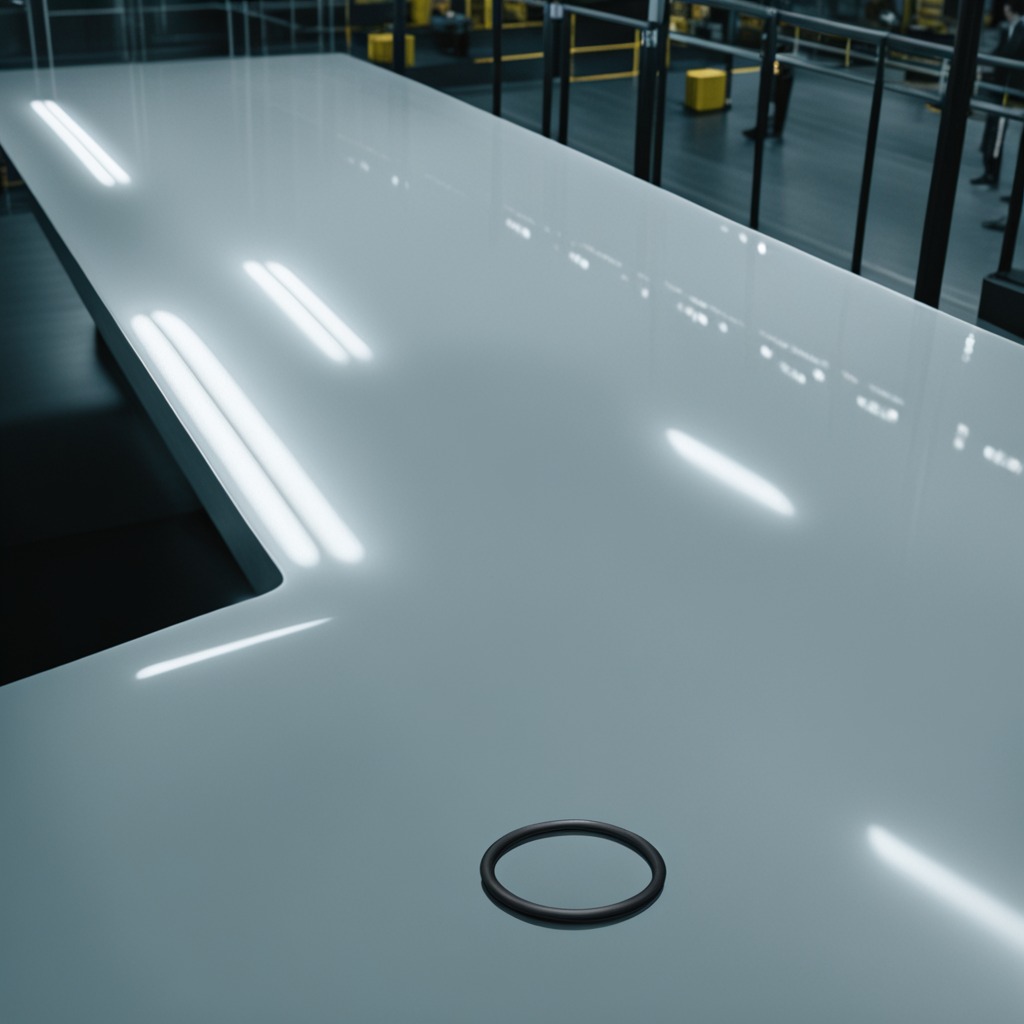
A rubber O-ring lies on a high-gloss table in a ship maintenance bay industrial lighting.